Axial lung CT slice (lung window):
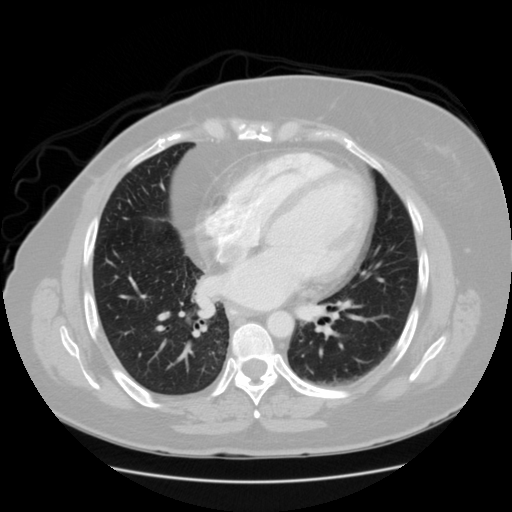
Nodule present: no